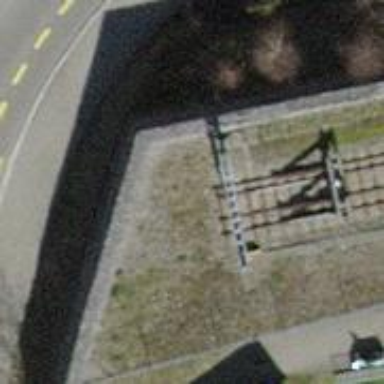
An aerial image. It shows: Railway buffer stop.